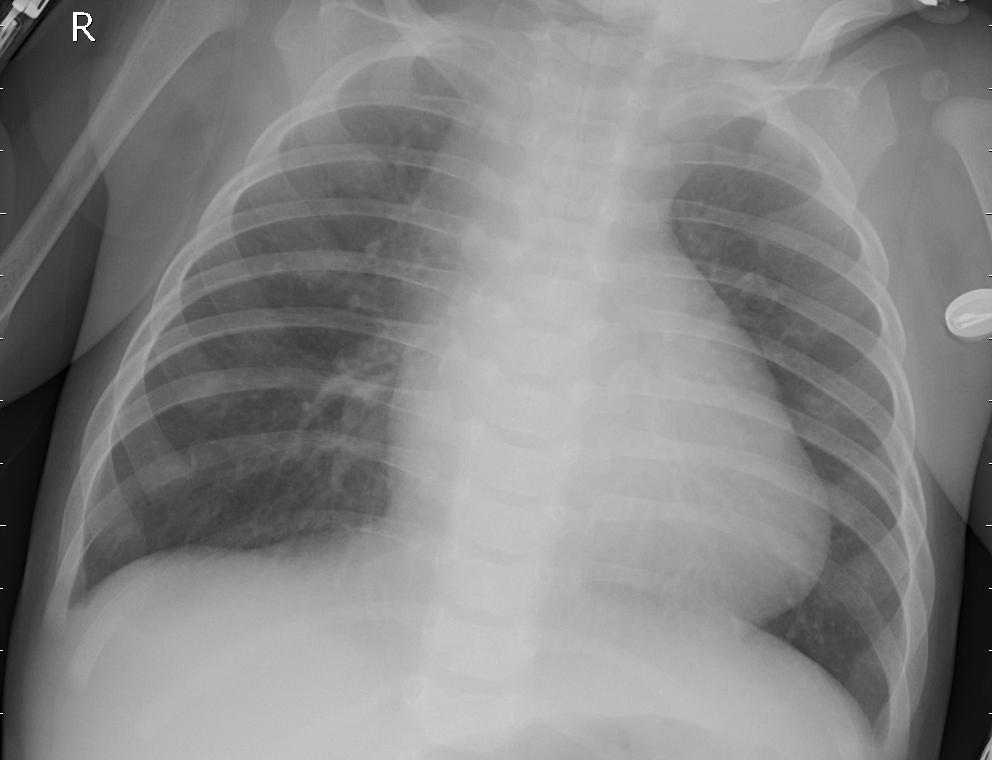
Diagnosis: PNEUMONIA